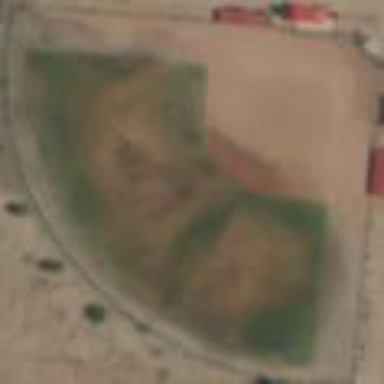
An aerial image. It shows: Baseball pitch for leisure land.